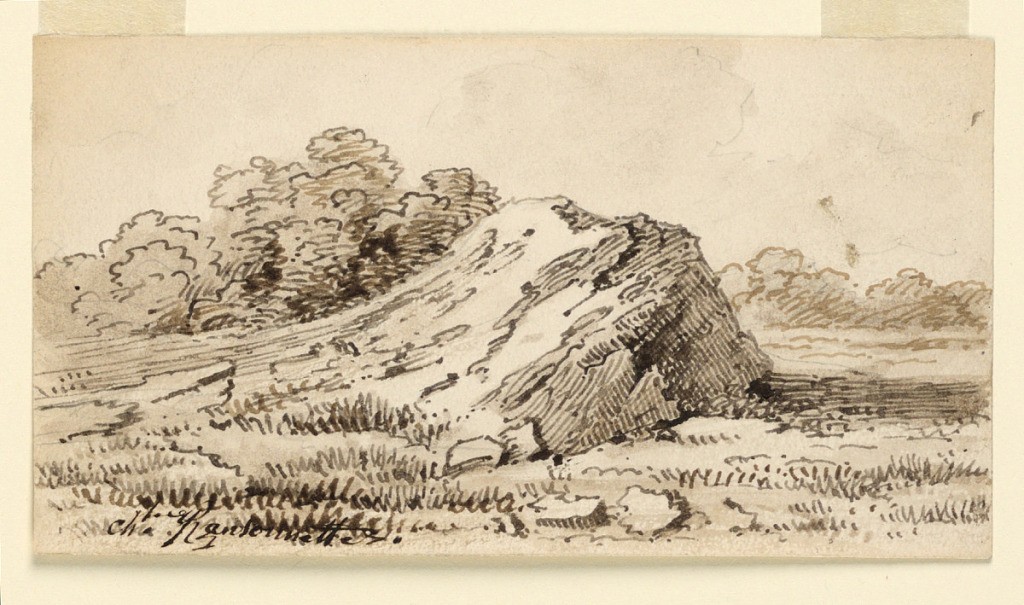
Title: Landscape with Mound
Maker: Charles Nicolas Ransonnette, French, 1793 - 1877
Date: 1793–1877
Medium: Pen and ink, brush and watercolor on paper
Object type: Drawing
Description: Landscape with mound.